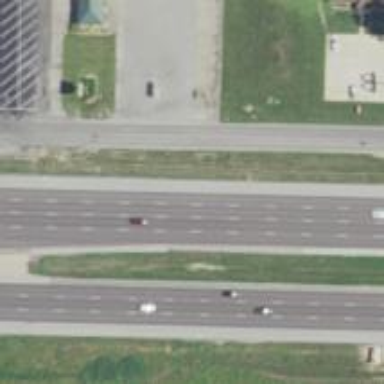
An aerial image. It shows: Trunk highway.